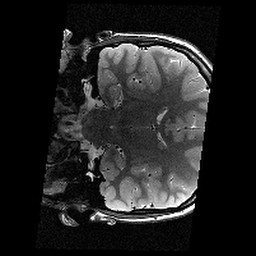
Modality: T2w
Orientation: coronal
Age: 12
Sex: female
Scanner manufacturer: siemens
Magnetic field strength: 3 T
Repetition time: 9.23 s
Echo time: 0.067 s